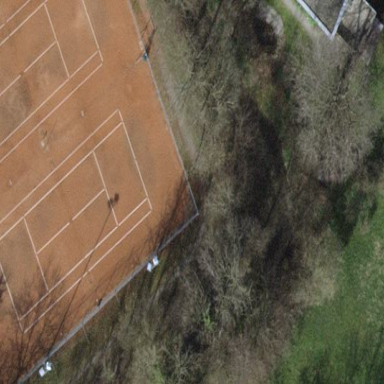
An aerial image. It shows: Tennis court on the leisure land pitch.